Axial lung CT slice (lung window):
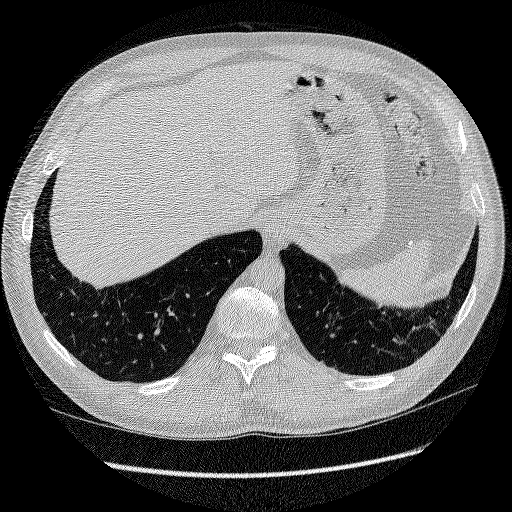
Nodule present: no